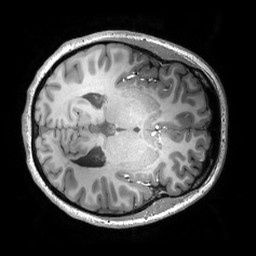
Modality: T1w
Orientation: axial
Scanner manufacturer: philips
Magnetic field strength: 7 T
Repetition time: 0.008 s
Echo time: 0.001974 s